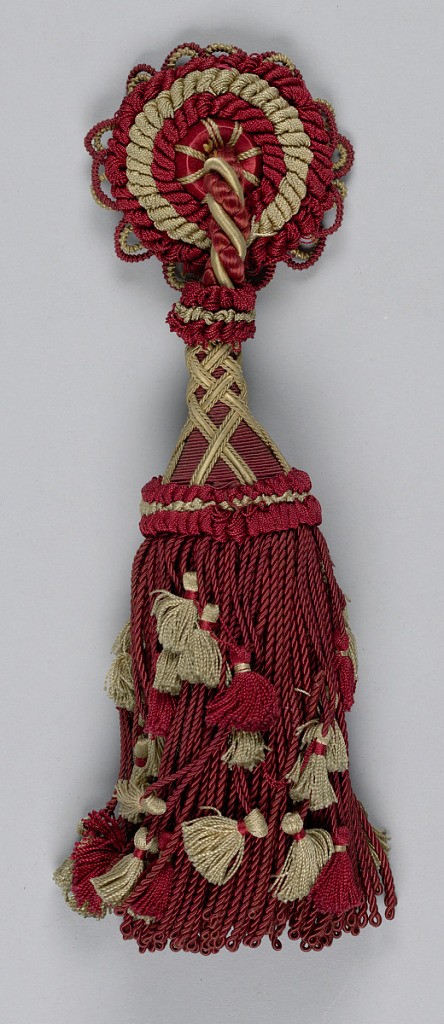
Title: Tassel
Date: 19th century
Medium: silk, wood core
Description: Tassel with a skirt of red silk twisted and looped with small red and tan tassels in outer strands. Tassel head of red silk with tan braid forming crosses and two collars of red and tan silk in loops. Tassel is attached by a cord to a rosette which is composed of a central button surrounded by rings of red and tan silk loops.